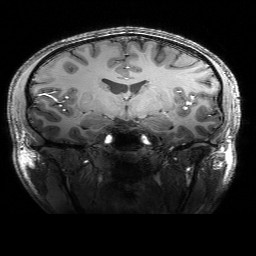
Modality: T1w
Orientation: sagittal